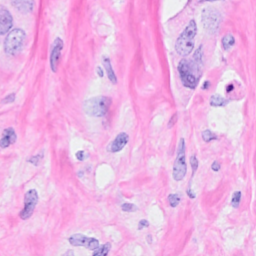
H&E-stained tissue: Breast